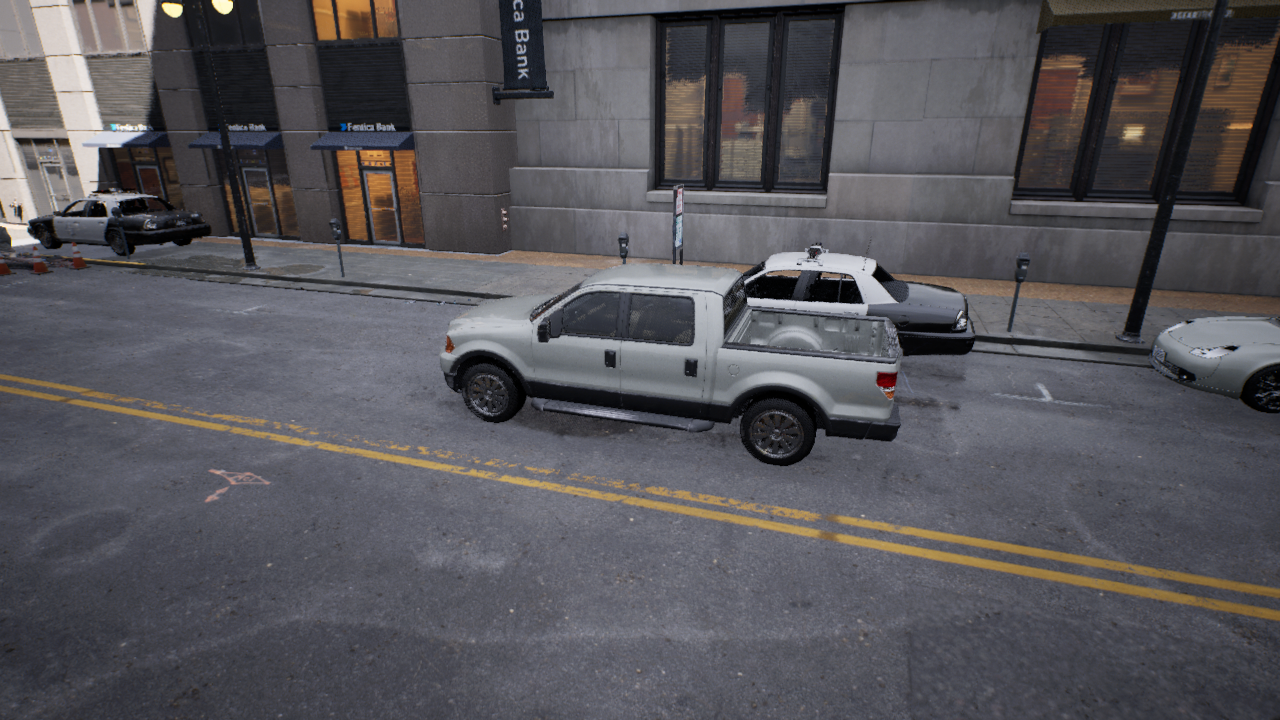
Venue: downtown
Lighting: clear day
Vehicle rig: pickup